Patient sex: M
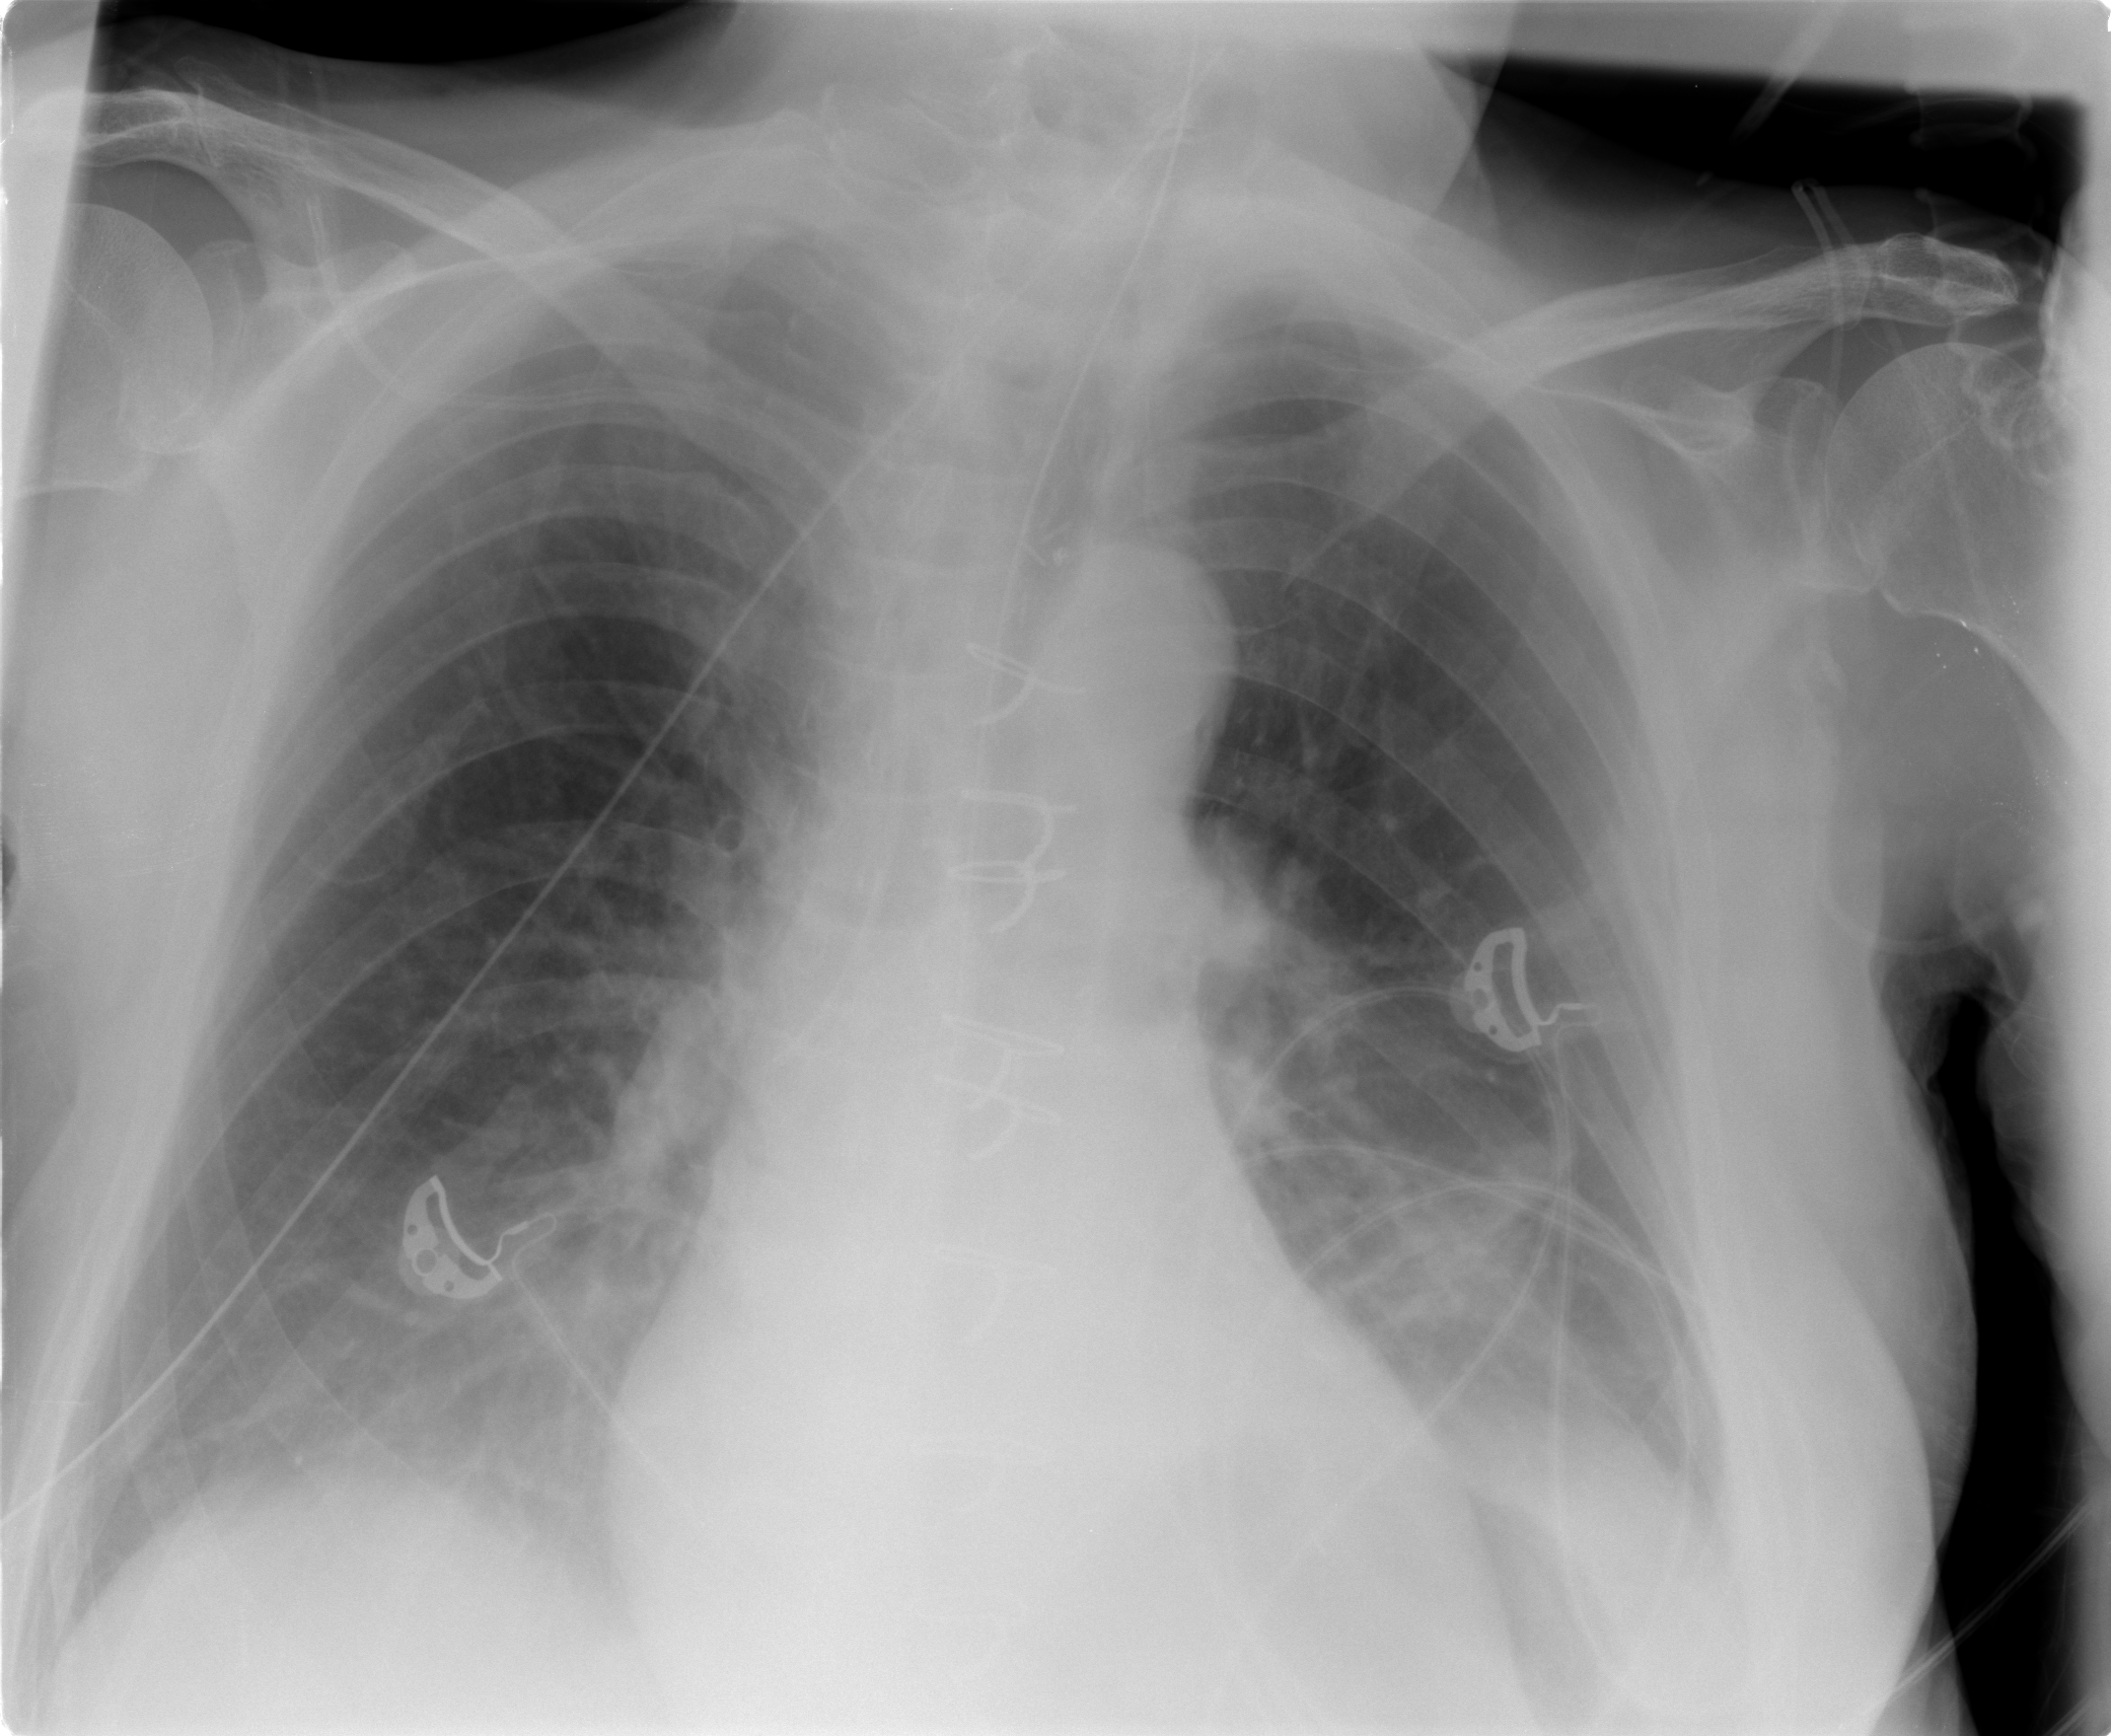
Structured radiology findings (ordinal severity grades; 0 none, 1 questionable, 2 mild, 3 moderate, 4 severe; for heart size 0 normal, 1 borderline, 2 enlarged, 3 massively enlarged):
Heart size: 0
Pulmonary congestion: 0
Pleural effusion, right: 0
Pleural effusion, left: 2
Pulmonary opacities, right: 0
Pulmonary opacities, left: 0
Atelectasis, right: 2
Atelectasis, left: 2